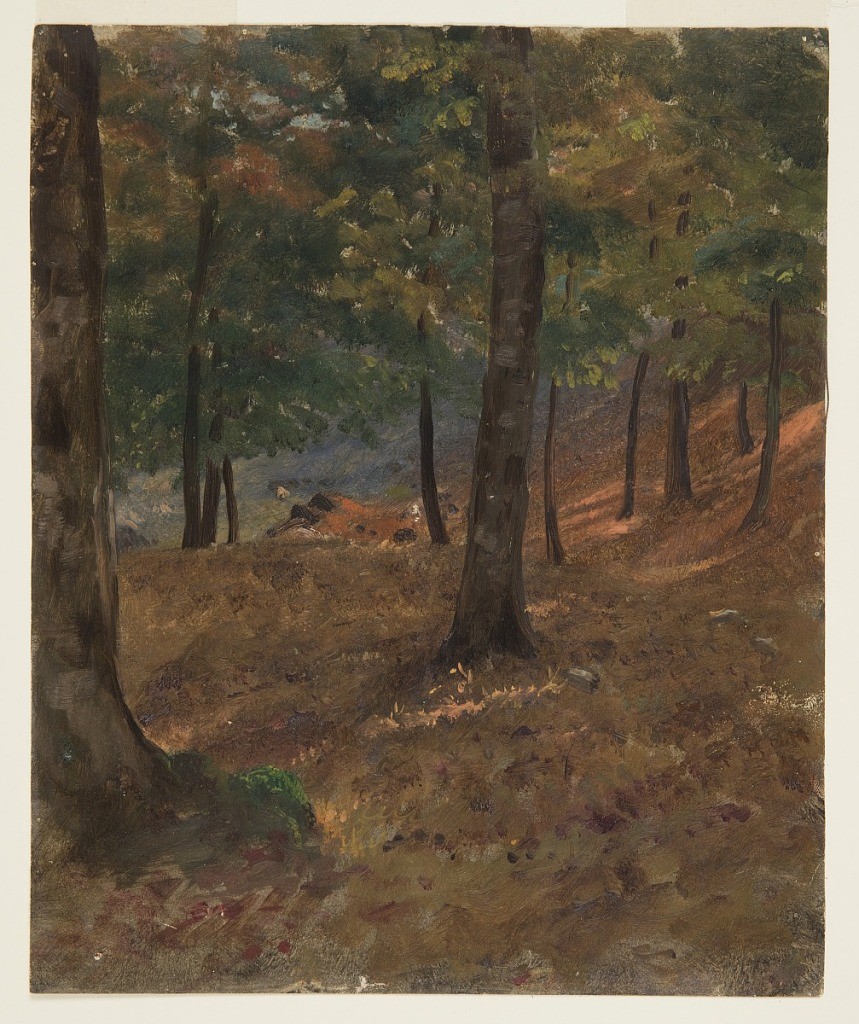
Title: Woodland Scene
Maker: Frederic Edwin Church, American, 1826–1900
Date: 1870–1890
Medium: Oil on tan paperboard
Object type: Drawing
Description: Landscape sketch showing a loosely rendered view of sunlight penetrating a dense grove of trees on a slope, likely on or near the artist's property in Hudson, New York. Two nearby trees are visible in the foreground as the terrain descends towards the middle distance at center, where several other trees are present. In the middle distance at right, a slope descends toward the center of the work. Above, the trees' overlapping canopies form a mass of greenery. Throughout the scene, dappled sunlight falls on the leaf-covered ground, creating bright patches.